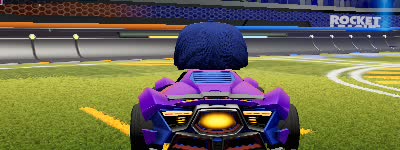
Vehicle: werewolf